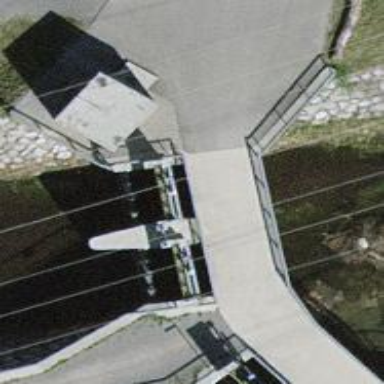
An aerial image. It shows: Weir along the waterway.